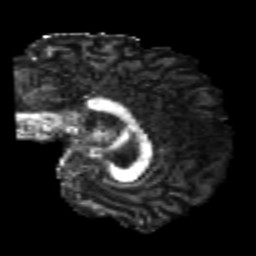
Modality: FA
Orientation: sagittal
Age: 21
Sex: male
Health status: healthy
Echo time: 0.074 s